Question: Is it symmetrical?
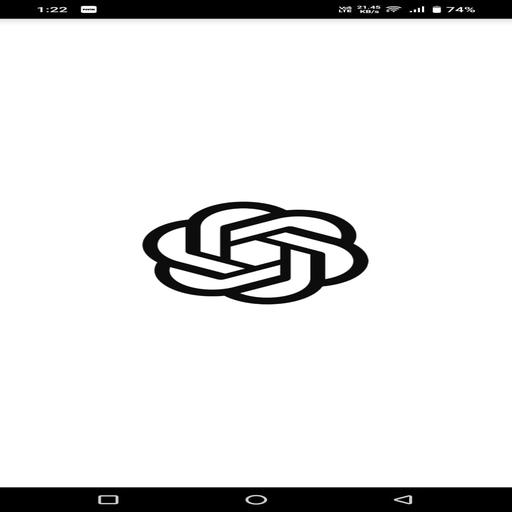
Answer: Rotational symmetry